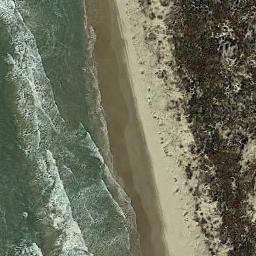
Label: beach